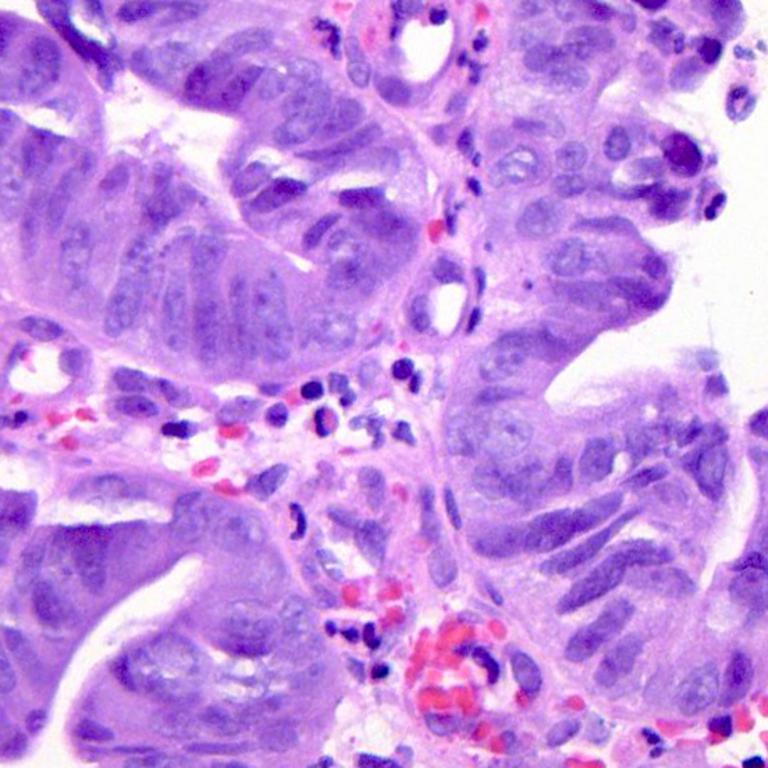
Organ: colon
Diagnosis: adenocarcinomas